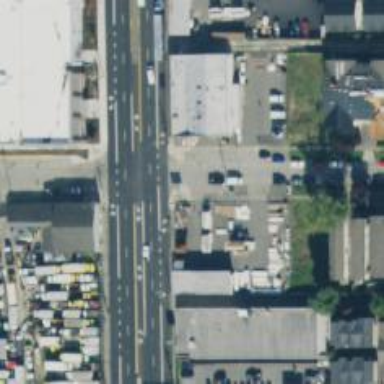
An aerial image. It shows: Primary highway with separate asphalt sidewalk.